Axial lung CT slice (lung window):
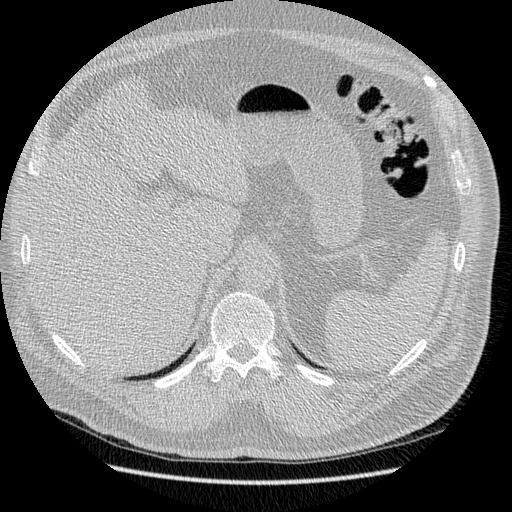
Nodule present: no